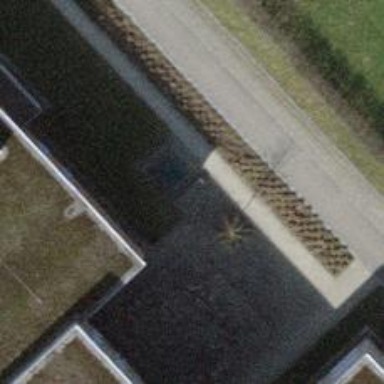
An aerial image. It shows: Concrete bench.